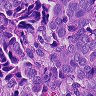
Metastatic tissue present: yes